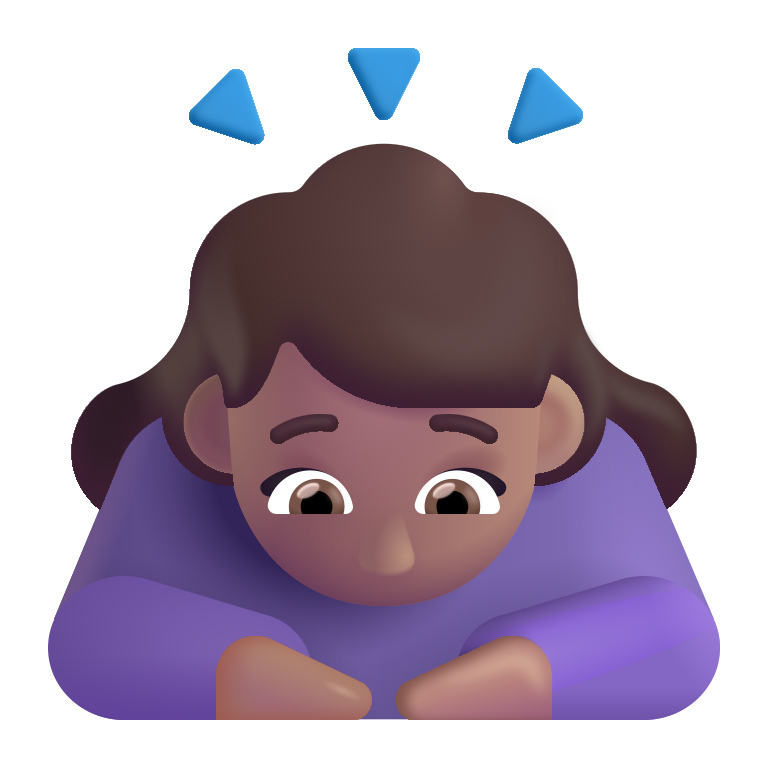
woman bowing color